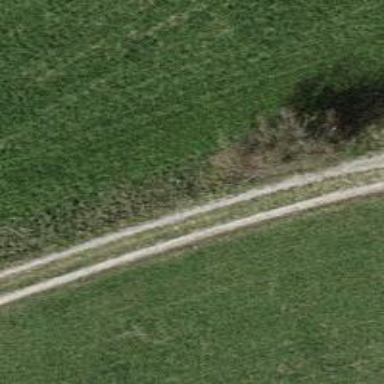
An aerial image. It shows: Compacted track road with grade3 tracktype.